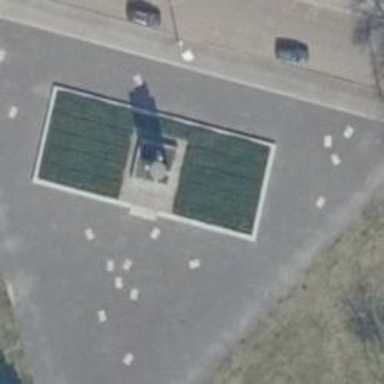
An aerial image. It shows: Historic memorial featuring sculpture.